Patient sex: F
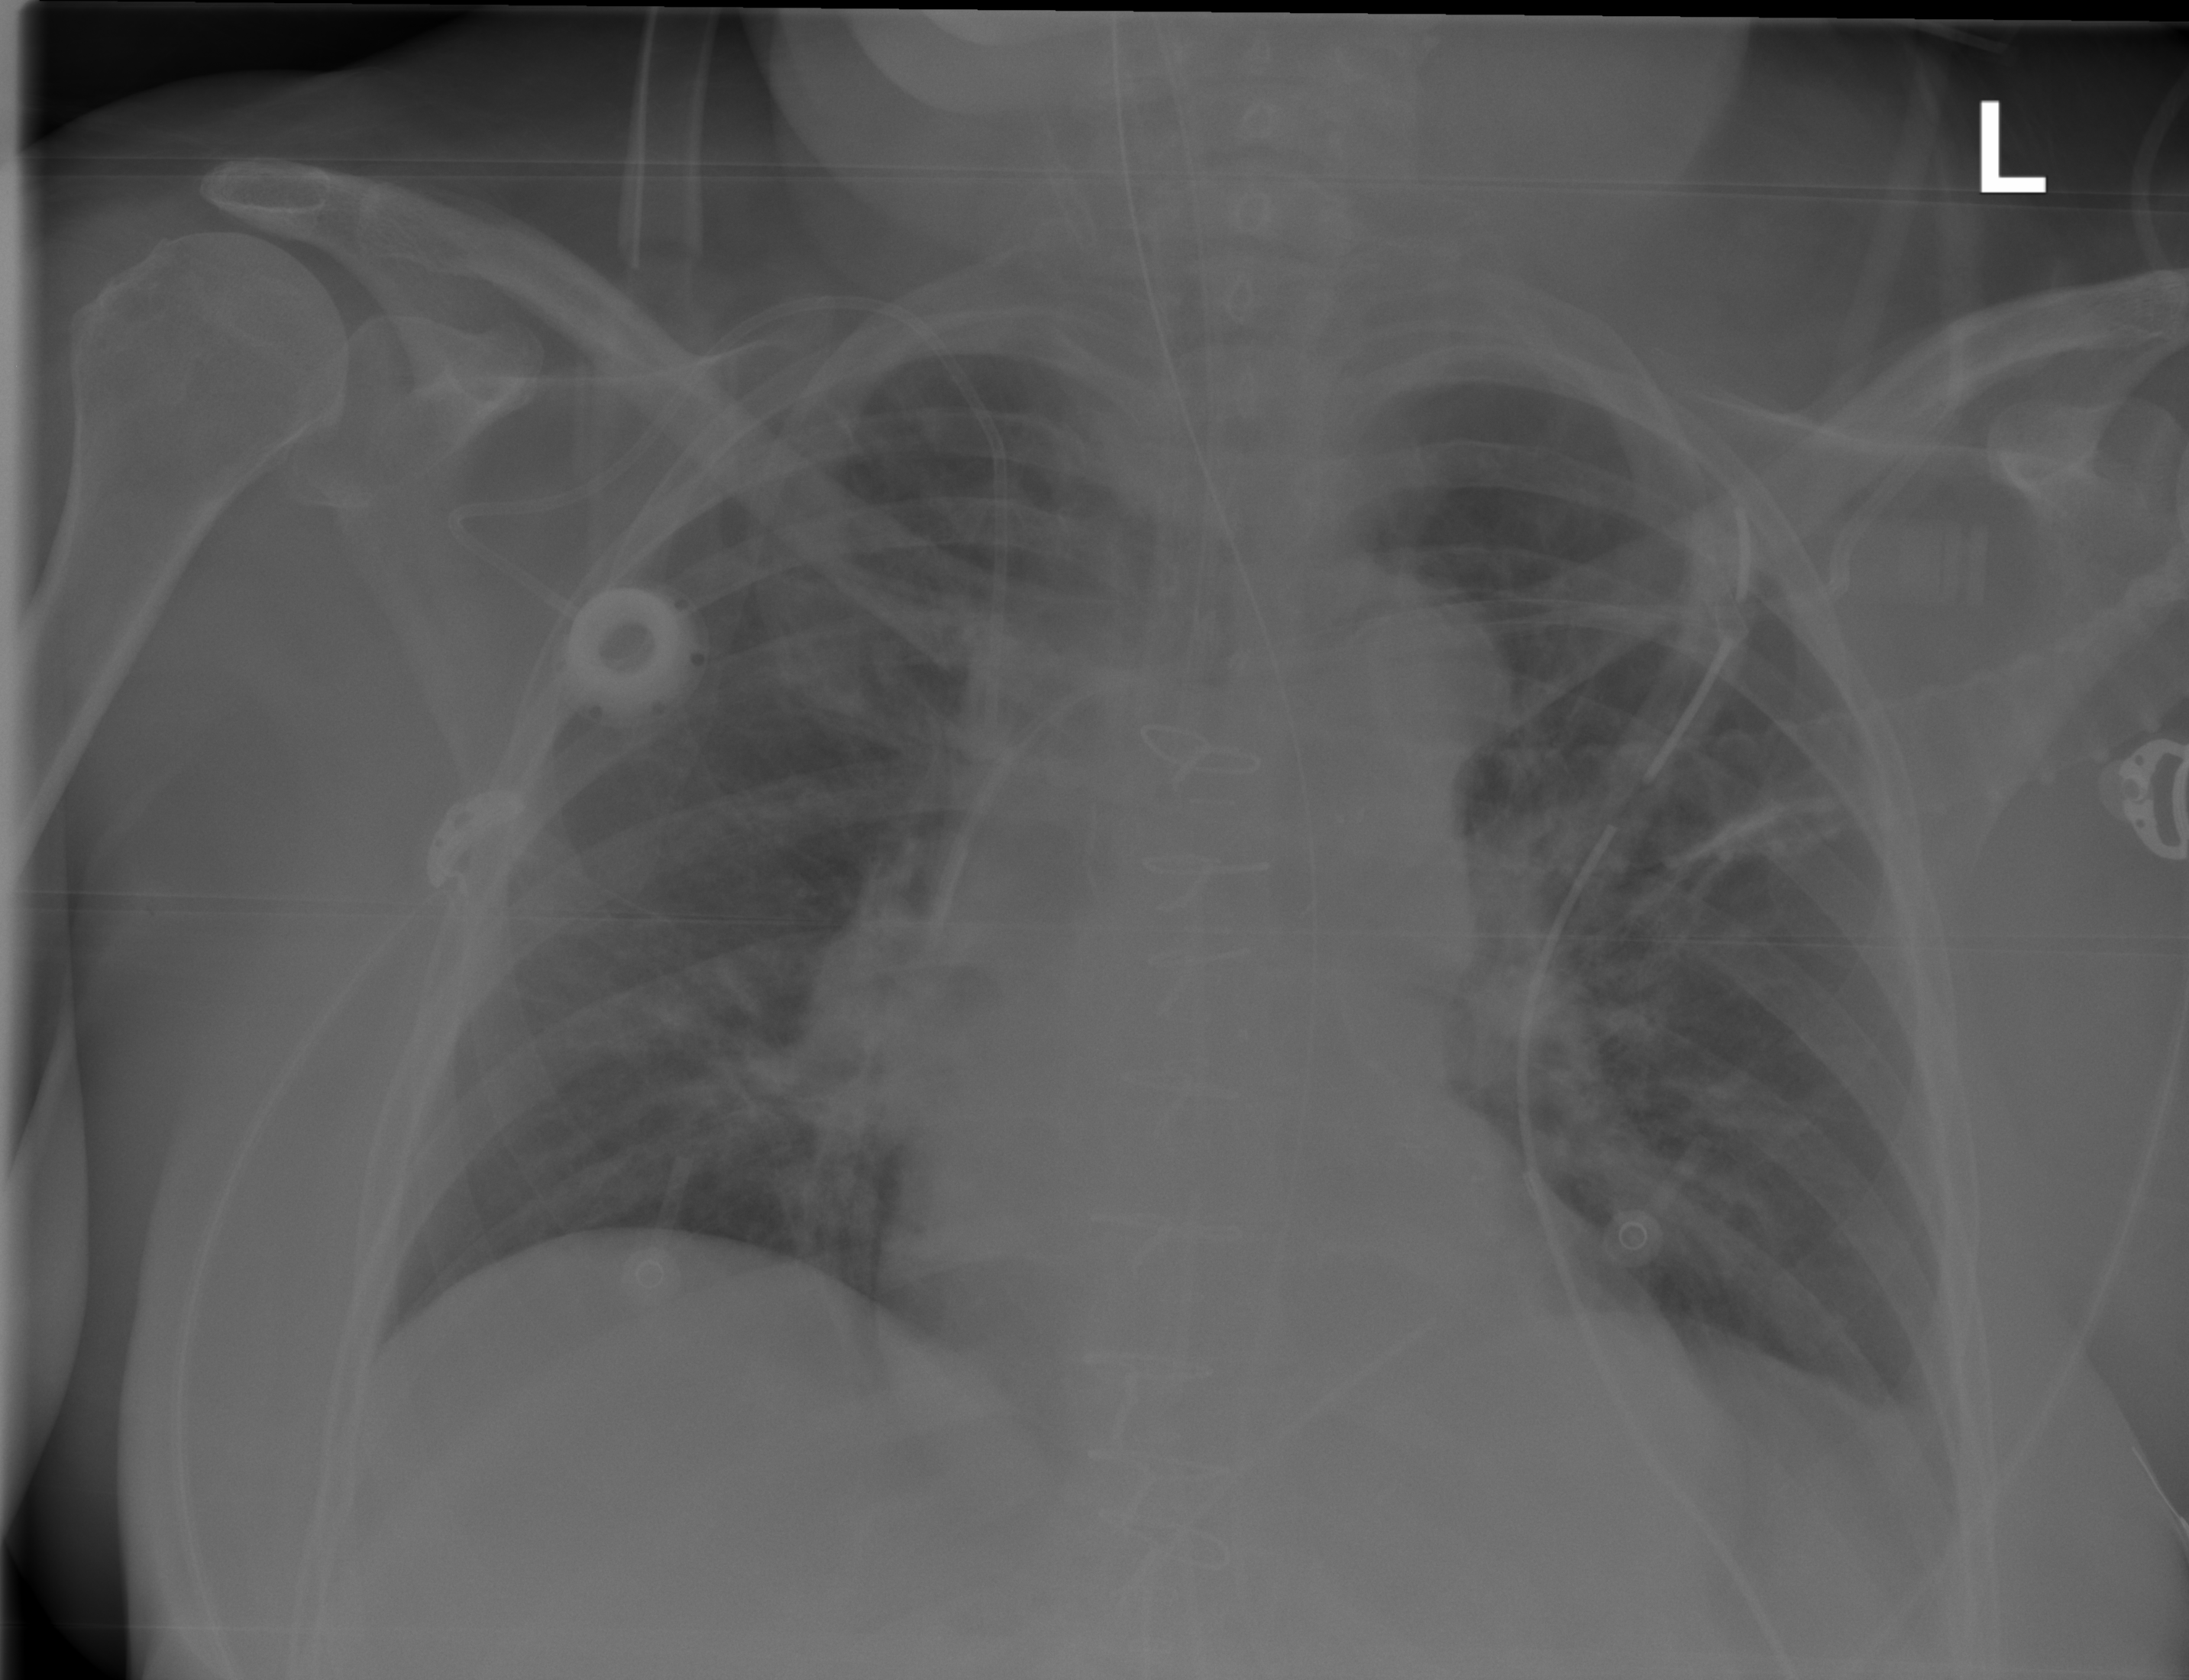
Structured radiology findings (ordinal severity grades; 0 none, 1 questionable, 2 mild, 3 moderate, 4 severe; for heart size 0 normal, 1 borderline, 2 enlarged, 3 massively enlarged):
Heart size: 1
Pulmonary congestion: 2
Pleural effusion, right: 0
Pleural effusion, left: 1
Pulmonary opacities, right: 0
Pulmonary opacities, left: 0
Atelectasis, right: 2
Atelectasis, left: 2